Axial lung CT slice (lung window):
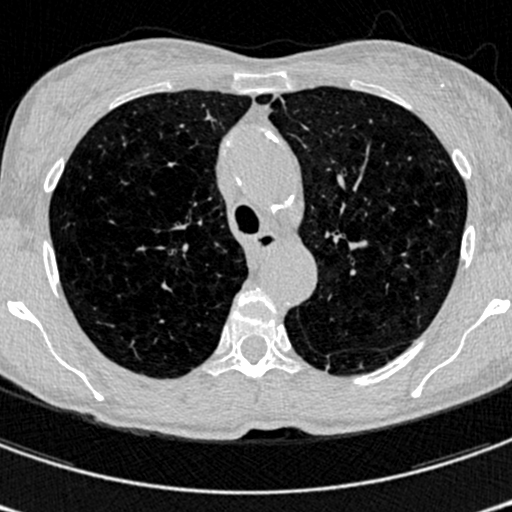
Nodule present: no